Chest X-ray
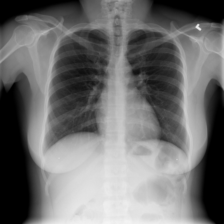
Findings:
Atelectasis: negative
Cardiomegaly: negative
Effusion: negative
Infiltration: negative
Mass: negative
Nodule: negative
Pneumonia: negative
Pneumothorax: negative
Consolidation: negative
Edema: negative
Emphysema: negative
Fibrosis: negative
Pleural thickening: negative
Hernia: negative